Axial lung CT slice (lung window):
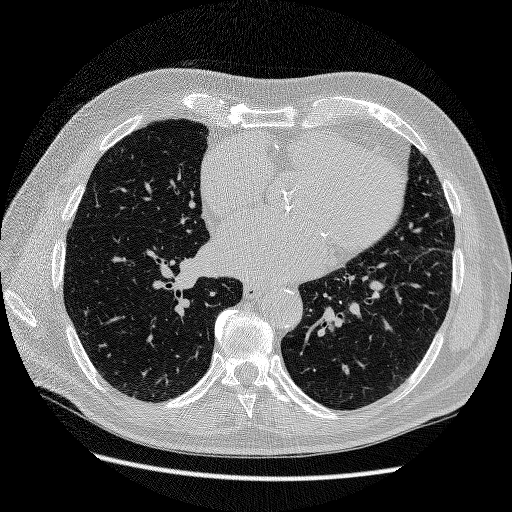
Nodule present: no